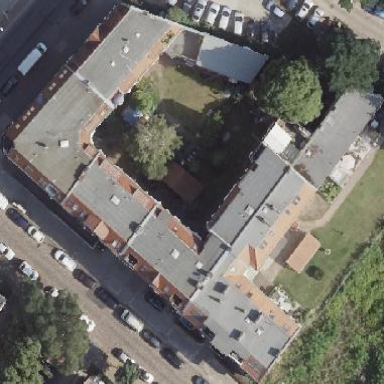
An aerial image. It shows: Building with apartments featuring unique double saltbox roof shape.